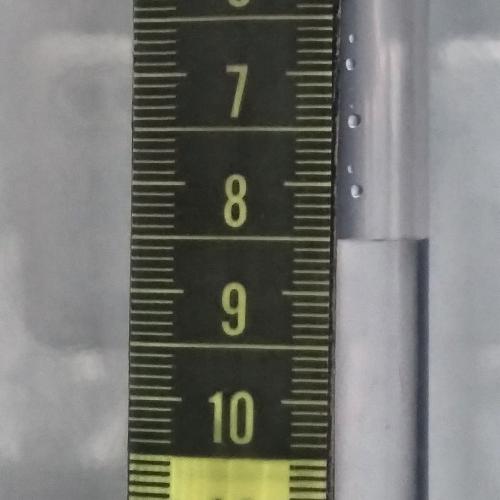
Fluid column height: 8.5 cm